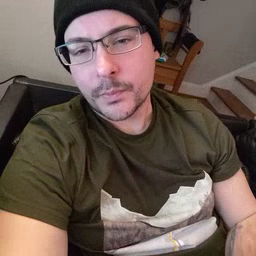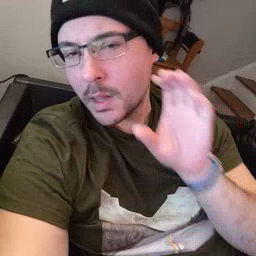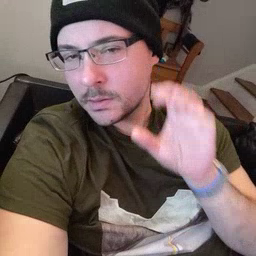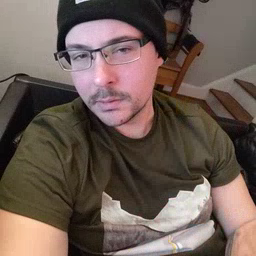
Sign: listen